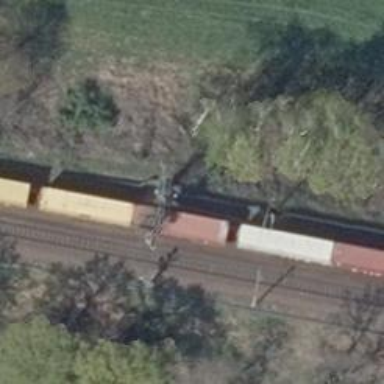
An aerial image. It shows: Railway signal.